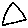
Label: triangle